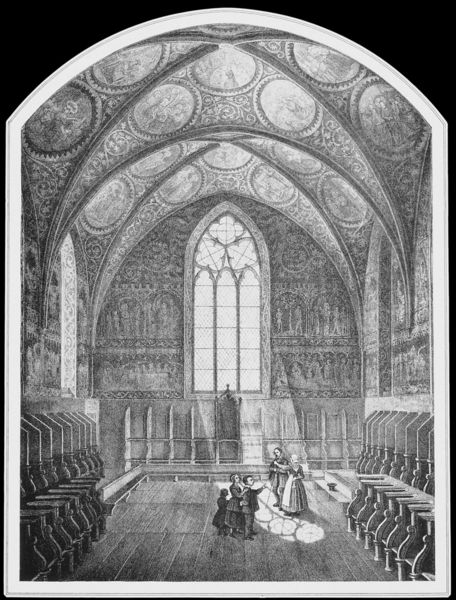
Titel: Kloster Wienhausen (Zisterzienserkloster)
Standort: Wienhausen (EU - D - Nds)
Schlagwörter: schatten, menschen, fenster, frau, holz, licht, schwarz, stuhl, innenraum, niederlande, kirche, decke, personen, gotik, kinder, magd, sonnenlicht, graphik, gestühl, ornamente, wandmalerei, kreuz, dom, radierung, stich, schwarzweiß, bleistift, gotisch, kreuzgewölbe, spitzbogen, kirchenraum, chor, kapelle, kupferstich, deckenmalerei, dreipaß, kirchenfenster, chorgestühl, deckengewölbe, nordalpin, 16. jahrhundert, ornamete